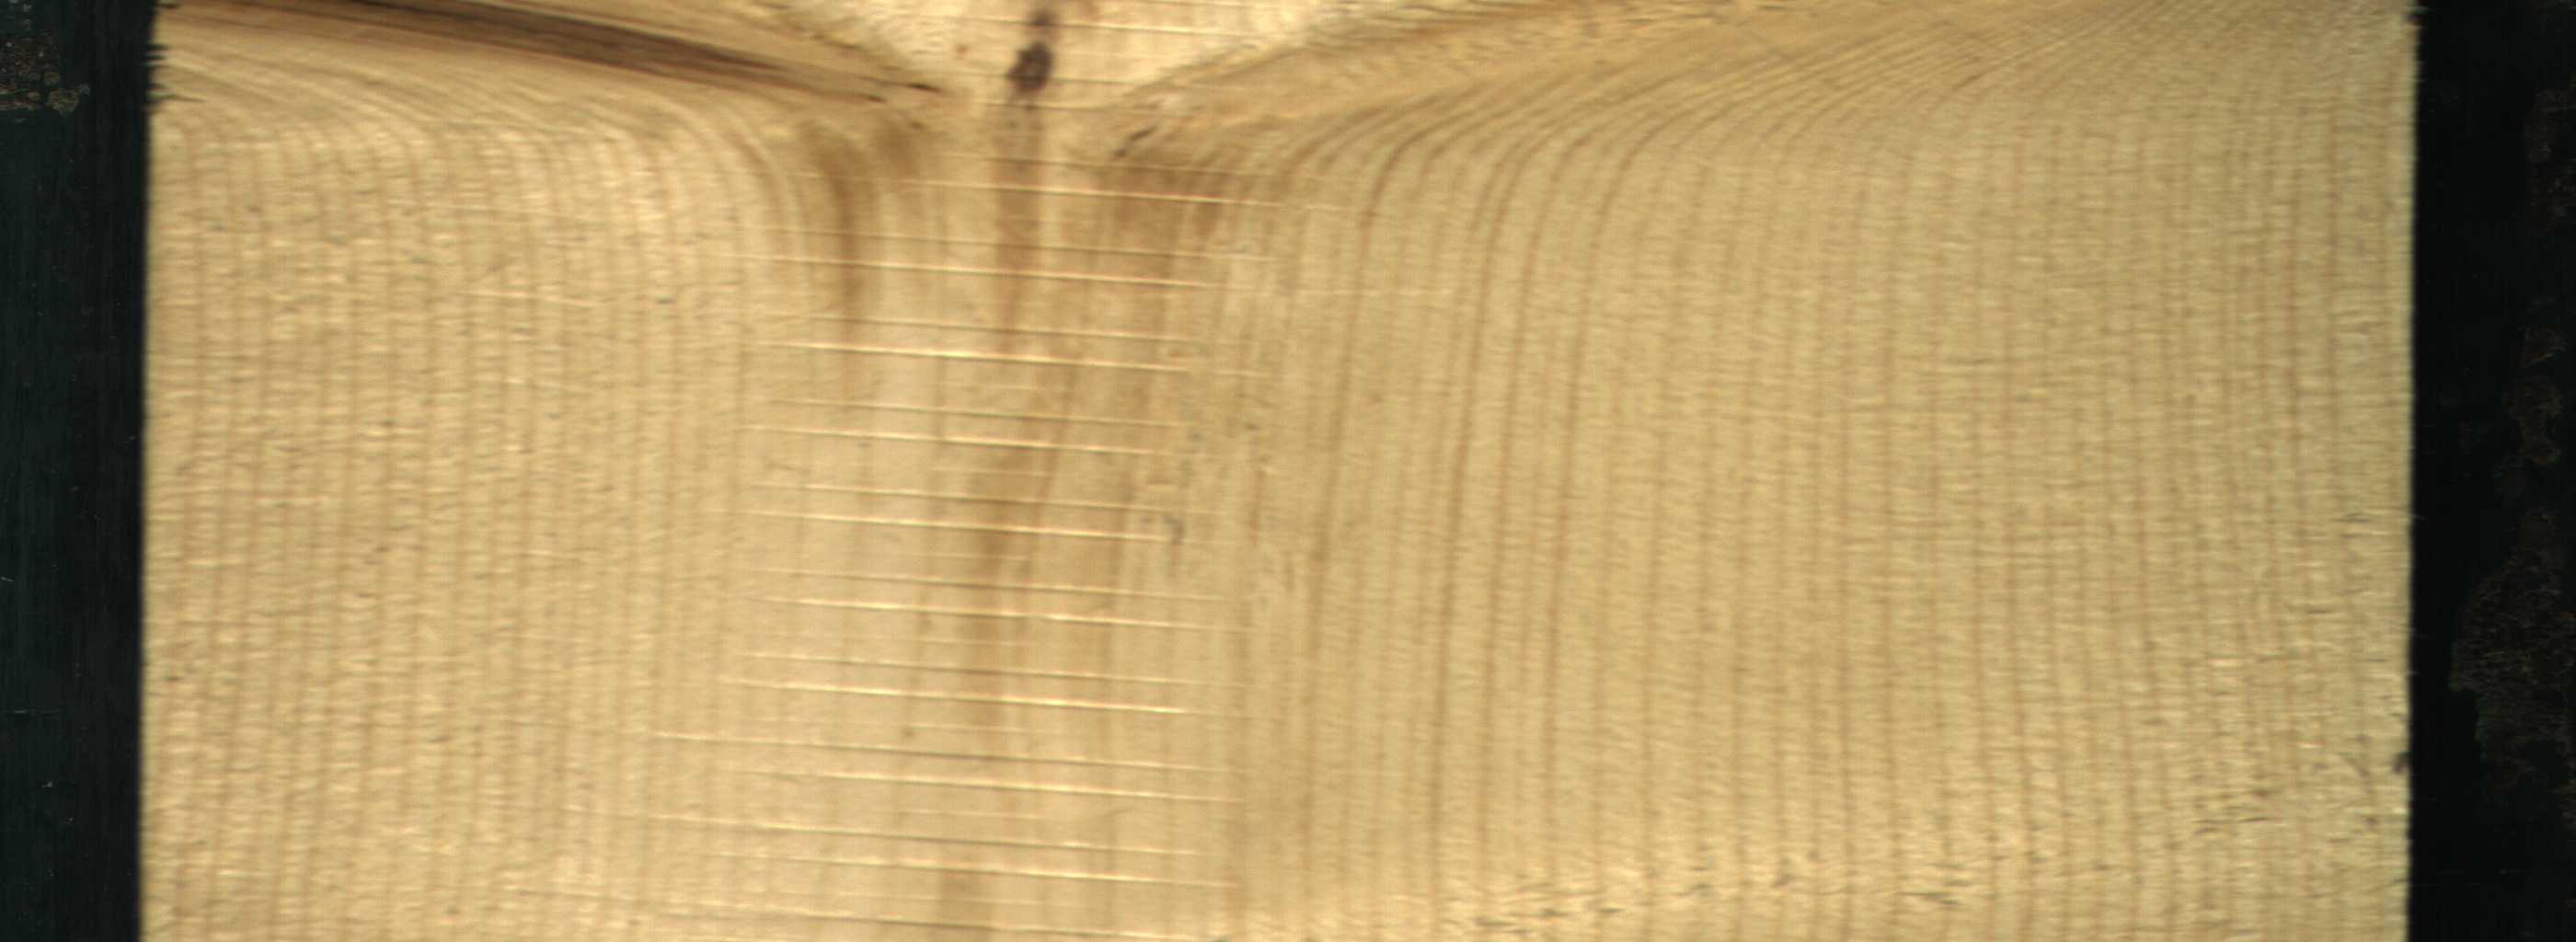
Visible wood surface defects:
Marrow
Live_Knot